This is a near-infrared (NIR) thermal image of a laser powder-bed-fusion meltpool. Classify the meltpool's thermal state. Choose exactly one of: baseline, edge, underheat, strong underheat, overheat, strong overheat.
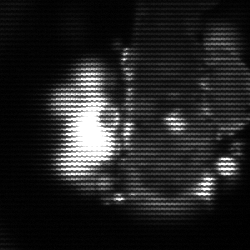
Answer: strong underheat